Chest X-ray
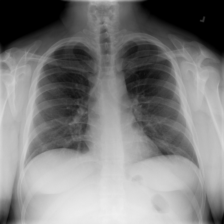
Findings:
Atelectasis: negative
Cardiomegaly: negative
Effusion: negative
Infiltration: negative
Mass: negative
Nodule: negative
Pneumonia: negative
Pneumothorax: negative
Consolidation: negative
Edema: negative
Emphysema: negative
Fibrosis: negative
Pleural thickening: negative
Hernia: negative